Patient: sex F, age 71
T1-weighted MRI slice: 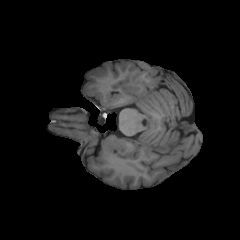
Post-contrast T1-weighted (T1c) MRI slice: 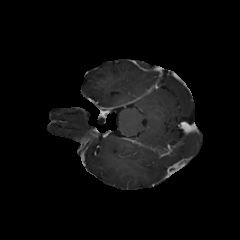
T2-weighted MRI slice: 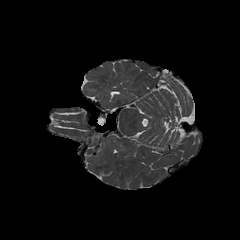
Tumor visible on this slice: no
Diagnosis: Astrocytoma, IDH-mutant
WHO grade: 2